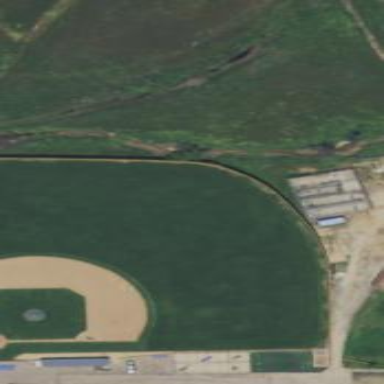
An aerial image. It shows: Baseball pitch for leisure land.